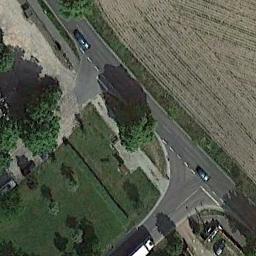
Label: freeway